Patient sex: M
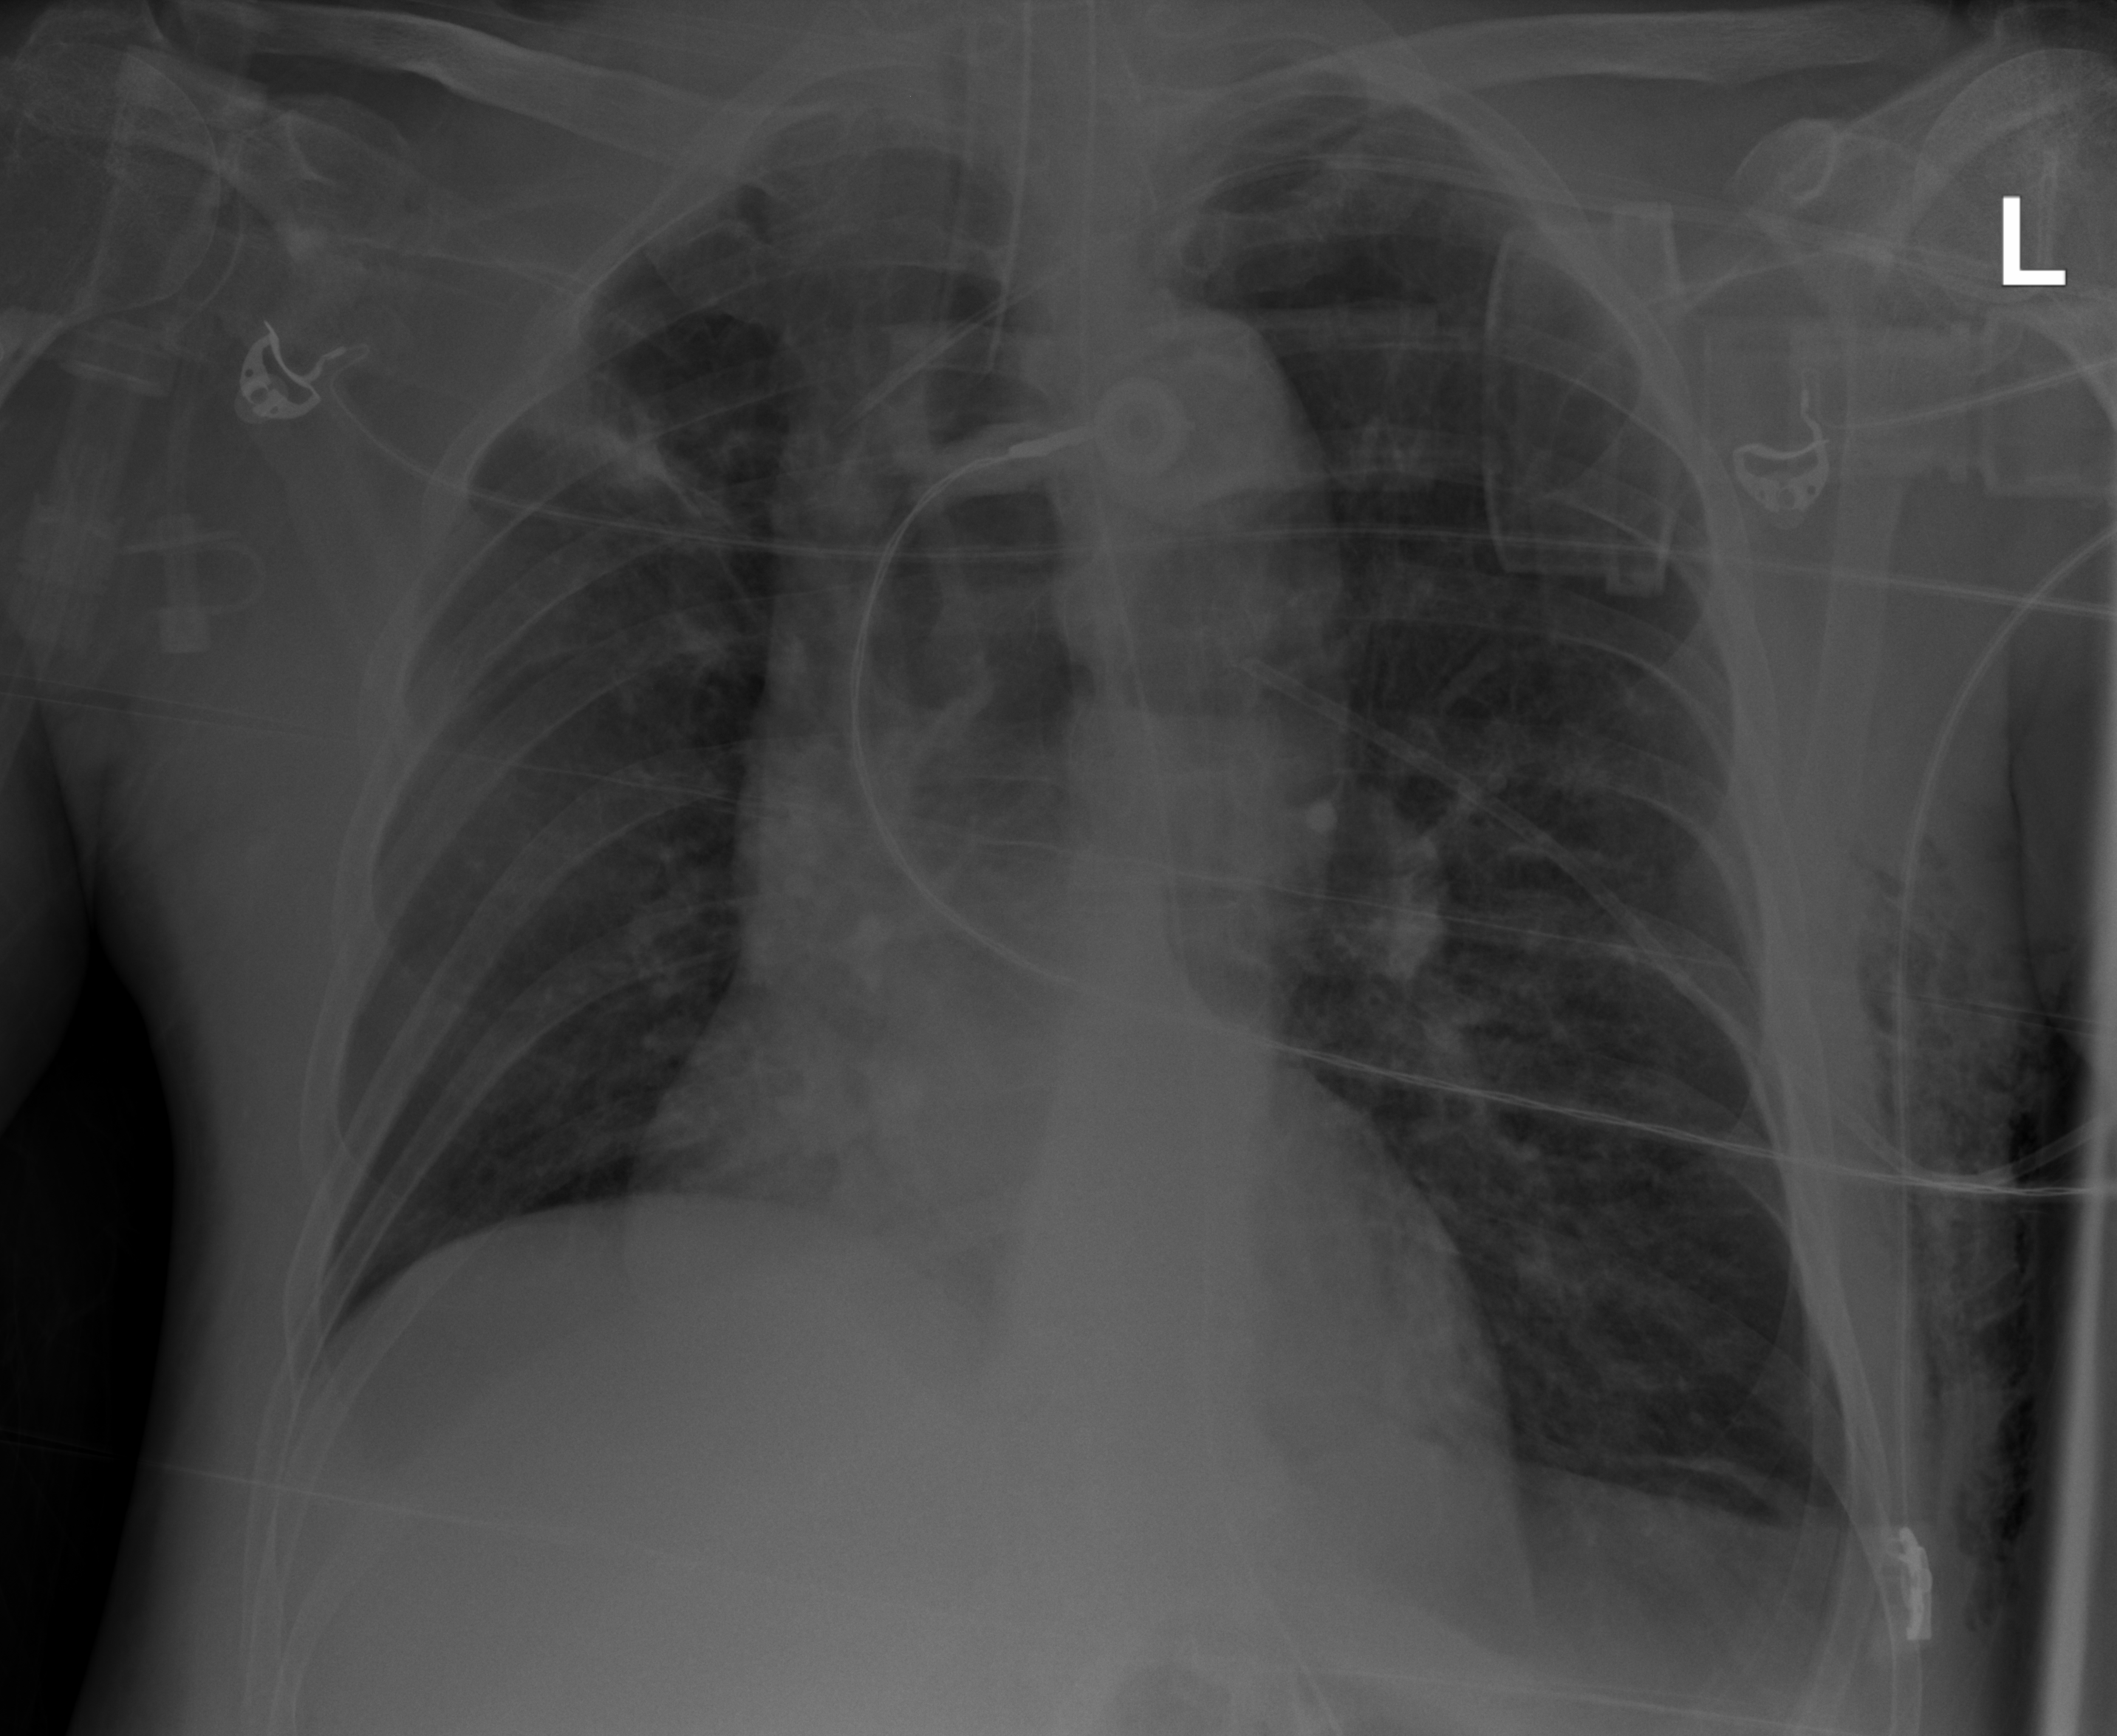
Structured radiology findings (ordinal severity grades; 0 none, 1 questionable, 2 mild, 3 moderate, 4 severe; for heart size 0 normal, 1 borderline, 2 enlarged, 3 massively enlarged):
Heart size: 0
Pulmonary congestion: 0
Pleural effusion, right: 0
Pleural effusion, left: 0
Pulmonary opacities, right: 0
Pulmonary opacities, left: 0
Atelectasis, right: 2
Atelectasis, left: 0